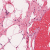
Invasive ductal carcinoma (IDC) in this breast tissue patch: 0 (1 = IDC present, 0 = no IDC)